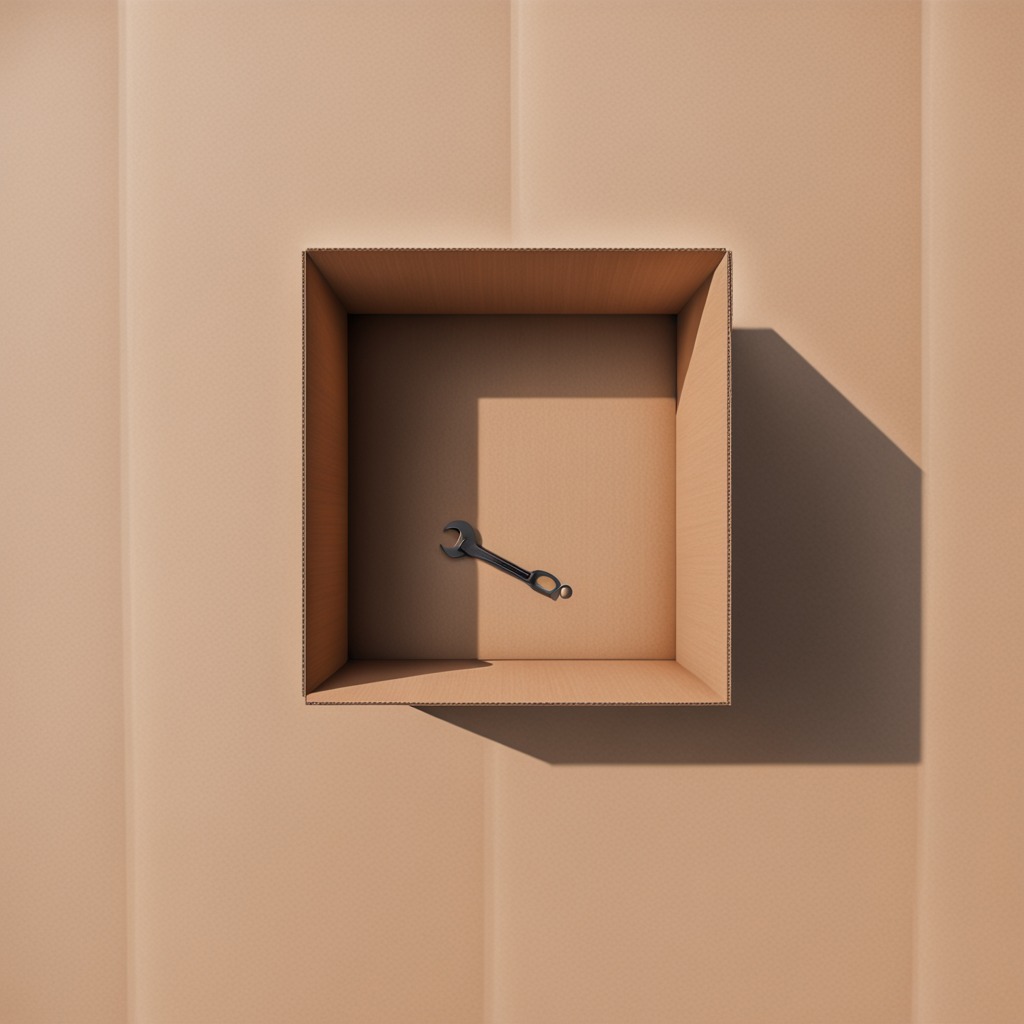
An wrench lies on a clean dry cardboard box surface in an outdoor workshop during daytime bright natural light soft shadows slightly creased but